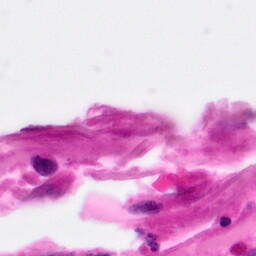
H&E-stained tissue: Pancreatic